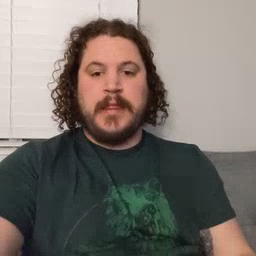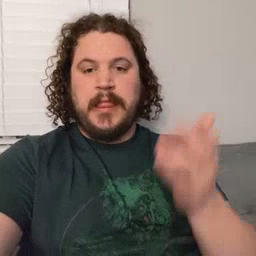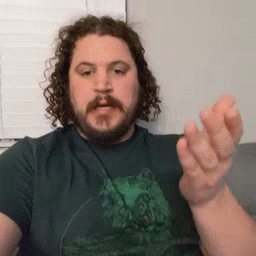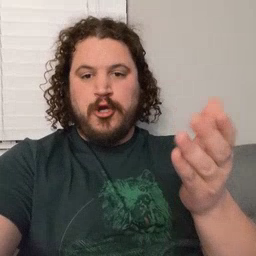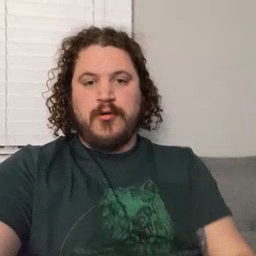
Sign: there